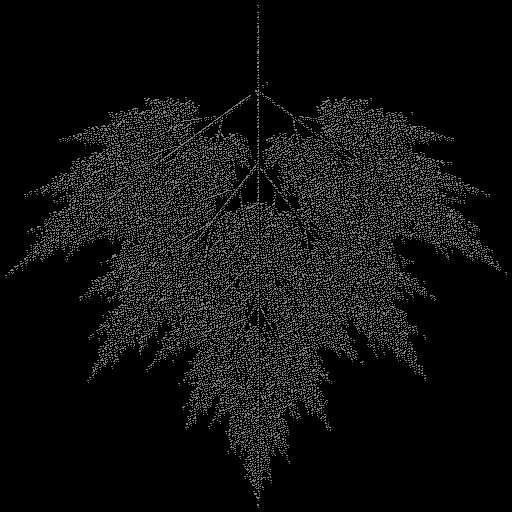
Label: tree